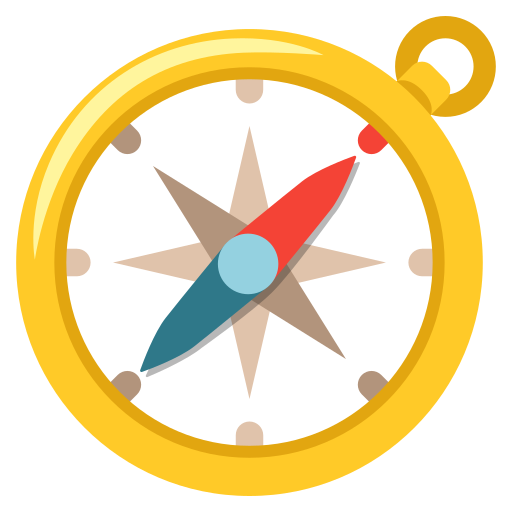
Emoji: 🧭